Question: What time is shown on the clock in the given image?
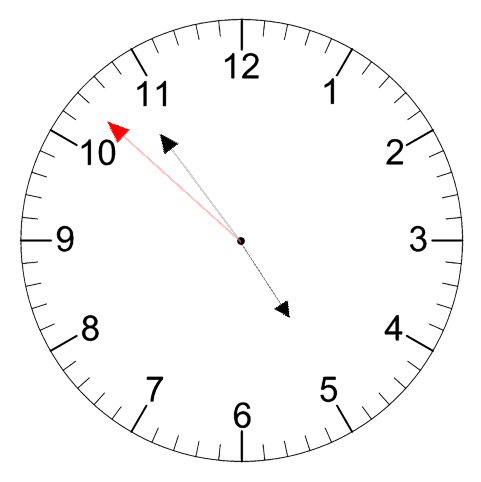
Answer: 04:53:52